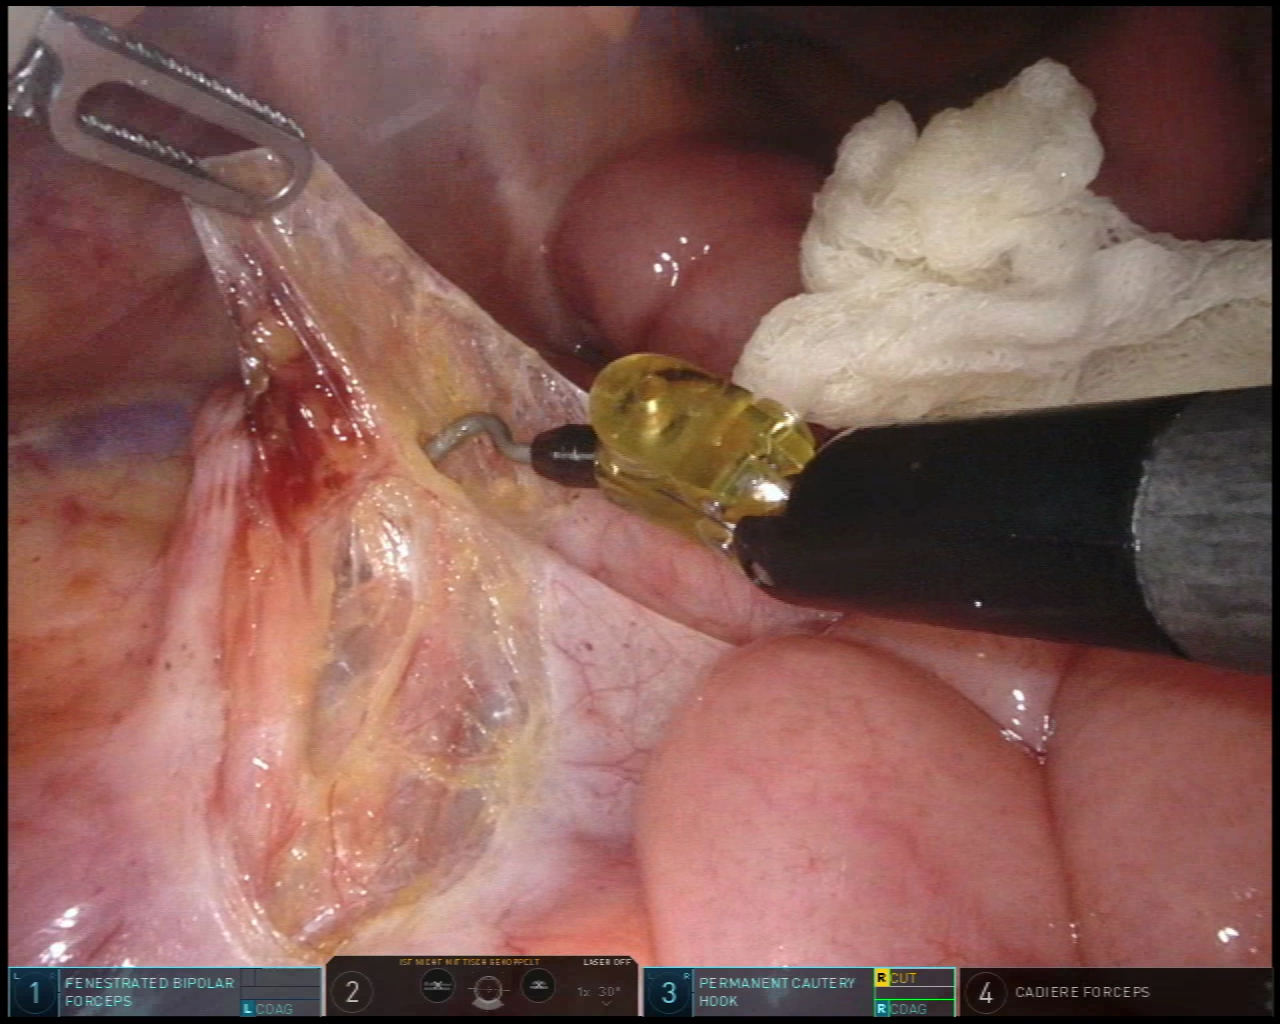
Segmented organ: small_intestine
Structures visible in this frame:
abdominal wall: yes
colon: no
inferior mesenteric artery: no
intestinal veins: yes
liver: no
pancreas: no
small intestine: yes
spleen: no
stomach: no
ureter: no
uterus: no
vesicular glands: no